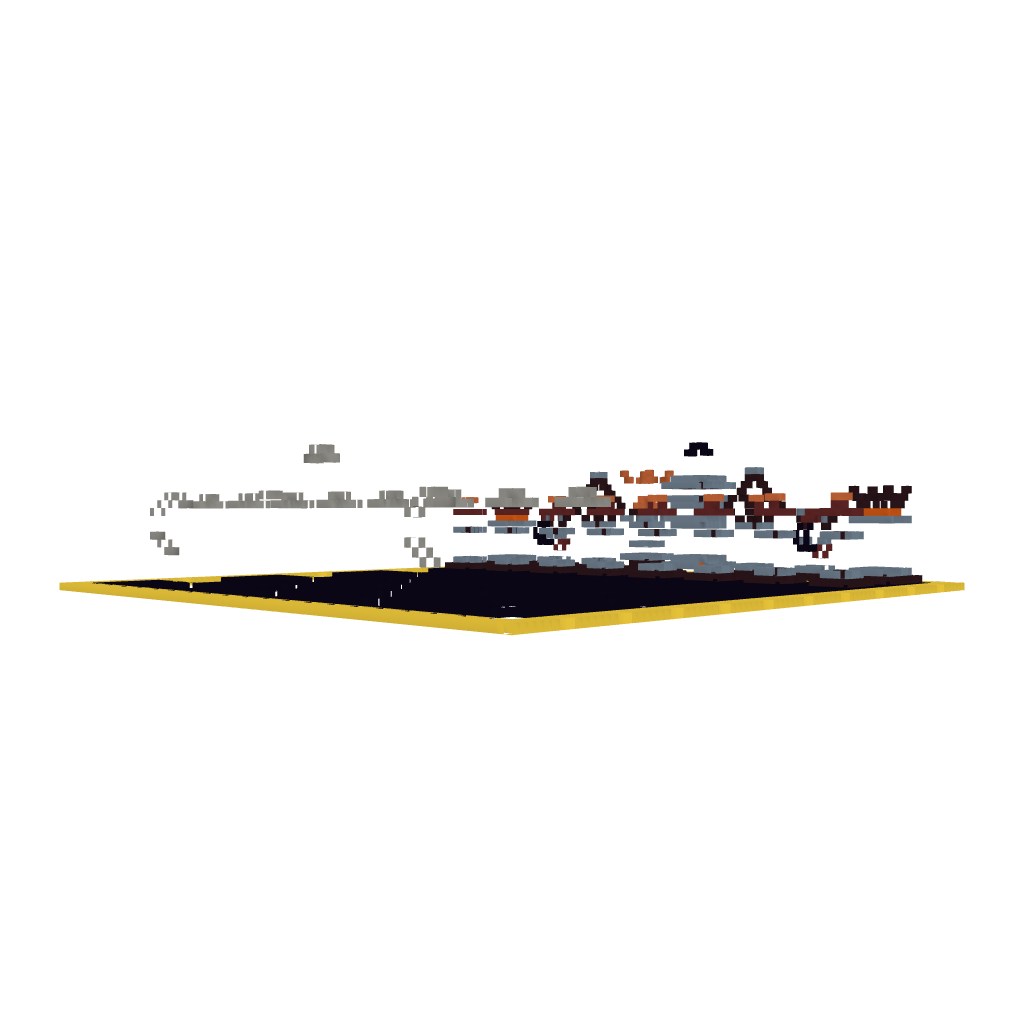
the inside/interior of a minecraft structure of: Giant Chess Set